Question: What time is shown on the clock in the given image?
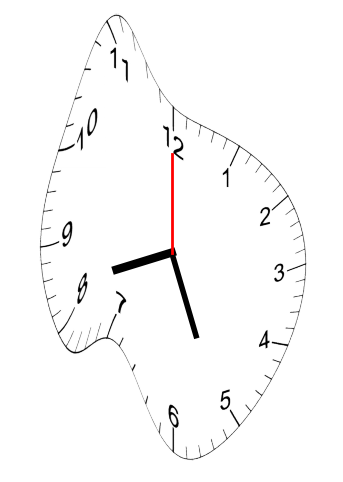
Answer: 08:26:00